Question: I recently updated my app to use navigation drawer in 2 activities (instead of only one, as it used to be). For this, made an DrawerActivity parent class, and I extend this class on the two activities I want to use it on. The problem is, instead of showing the three lines symbol, it shows the back arrow symbol. Previously, when I used only in the main activity the navigation drawer, it was shown as it should (with the three lines), like this:

Here's the code that I use for this:
'''
drawerListener = new ActionBarDrawerToggle(this, drawerLayout,
R.drawable.ic_navigation_drawer, R.string.navigation_drawer_open,
R.string.navigation_drawer_close) {
@Override
public void onDrawerClosed(View drawerView) {
super.onDrawerClosed(drawerView);
}
@Override
public void onDrawerOpened(View drawerView) {
super.onDrawerOpened(drawerView);
}
@Override
public void onDrawerSlide(View drawerView, float slideOffset) {
}
}
getActionBar().setHomeButtonEnabled(true);
getActionBar().setDisplayHomeAsUpEnabled(true);
'''
Any ideas why it shows the back button, instead of the three lines ? Thank you.
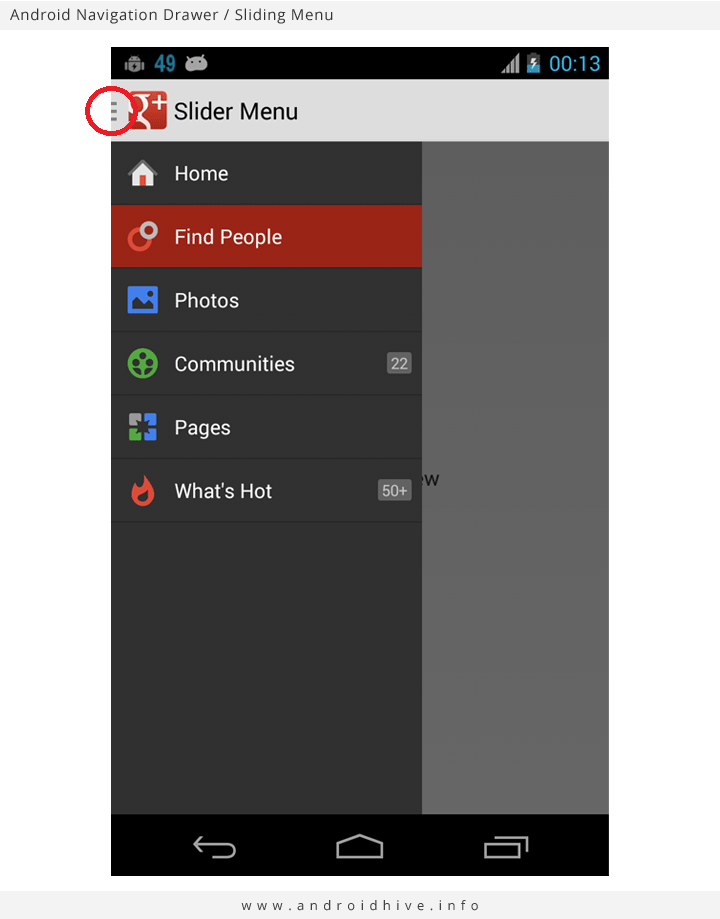
Answer: OK, after long "battles" with it, I finally realized what was the problem. It seems that it has nothing to do with the code posted in the question, the activity was missing the onPostCreate() method with the syncState() function:
'''
@Override
protected void onPostCreate(Bundle savedInstanceState) {
super.onPostCreate(savedInstanceState);
drawerListener.syncState();
}
'''
Thank you all for the support and hope this will help others avoid forgetting the syncState() function.